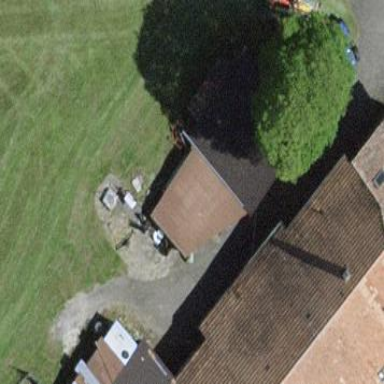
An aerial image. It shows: Barn.